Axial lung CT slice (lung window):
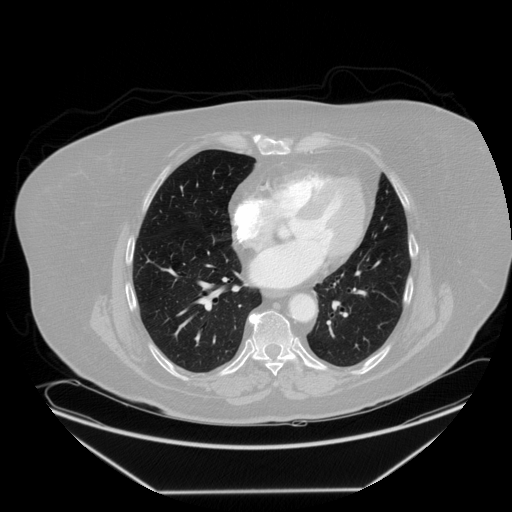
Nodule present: no